Question: I can only find some applescripts on Google with specific music app(like itunes, spotify, etc) to get current playing song.
But now I'm using Netease Music which not supporting to be controled by applescript, I wonder if there is any universal way to get current playing song info via mac media center?
Applescript and other command line tools both ok.

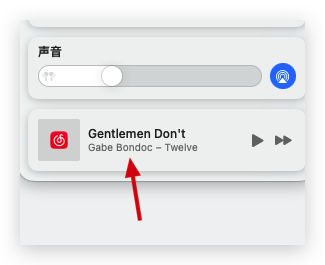
Answer: I made a cli tool that lets you read properties from the private 'MediaRemote' framework.
<URL>
Since it uses private APIs, it may break with future macOS updates but is currently working on Ventura 13.1.
Here is an example that will retrieve the song name:
<URL>
<URL>